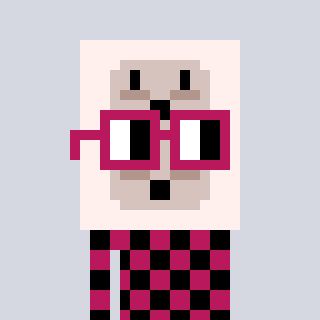
a pixel art character with square dark red glasses, a outlet-shaped head and a darkpink-colored body on a cool background